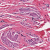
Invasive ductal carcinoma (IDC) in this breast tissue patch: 0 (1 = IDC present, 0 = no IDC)